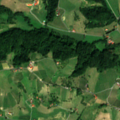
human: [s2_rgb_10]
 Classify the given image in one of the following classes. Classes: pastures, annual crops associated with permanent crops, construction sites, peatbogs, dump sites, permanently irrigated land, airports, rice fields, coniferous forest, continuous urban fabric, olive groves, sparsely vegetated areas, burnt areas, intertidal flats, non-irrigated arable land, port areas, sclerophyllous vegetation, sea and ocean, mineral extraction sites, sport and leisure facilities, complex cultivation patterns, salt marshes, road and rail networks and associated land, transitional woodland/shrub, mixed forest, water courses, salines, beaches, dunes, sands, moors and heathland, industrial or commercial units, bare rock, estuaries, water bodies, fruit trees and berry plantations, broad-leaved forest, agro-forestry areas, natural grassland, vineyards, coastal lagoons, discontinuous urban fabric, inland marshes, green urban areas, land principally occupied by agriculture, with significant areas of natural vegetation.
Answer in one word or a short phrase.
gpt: non-irrigated arable land, vineyards, pastures, broad-leaved forest